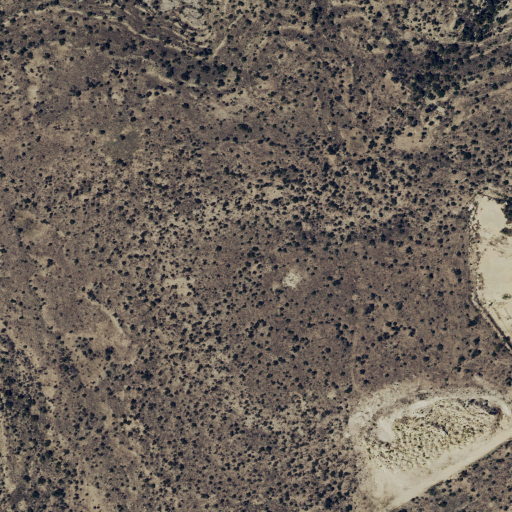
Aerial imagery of mountain in Texas named Boat Hills containing shrub, open development, and grassland